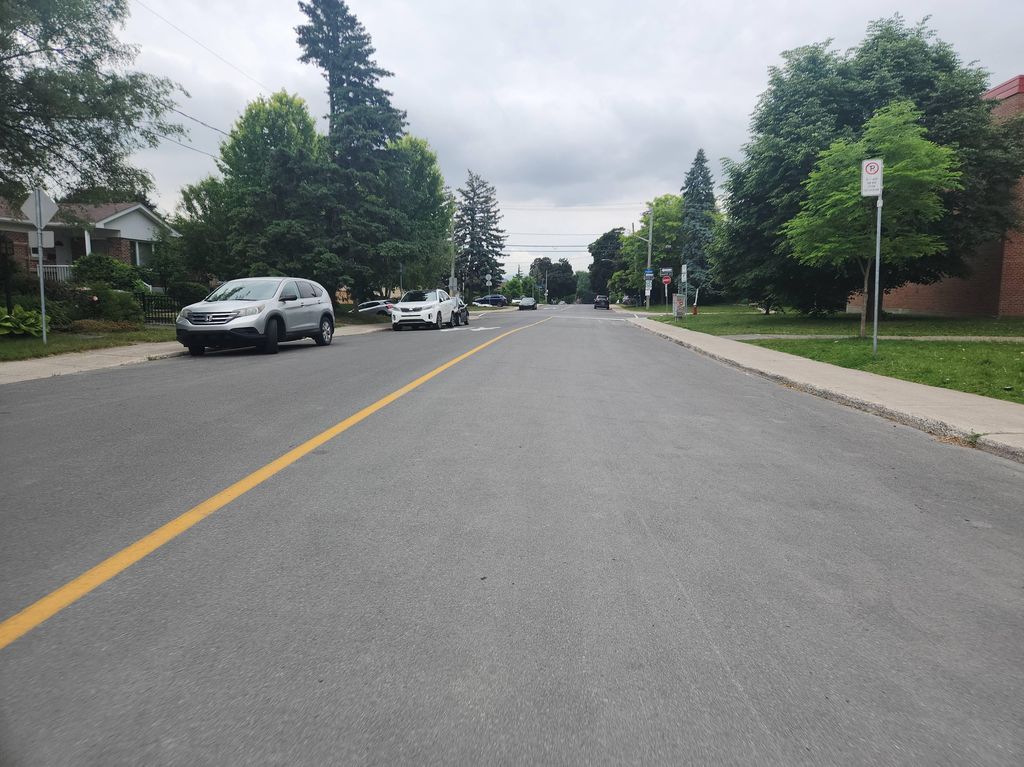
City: montreal